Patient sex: F
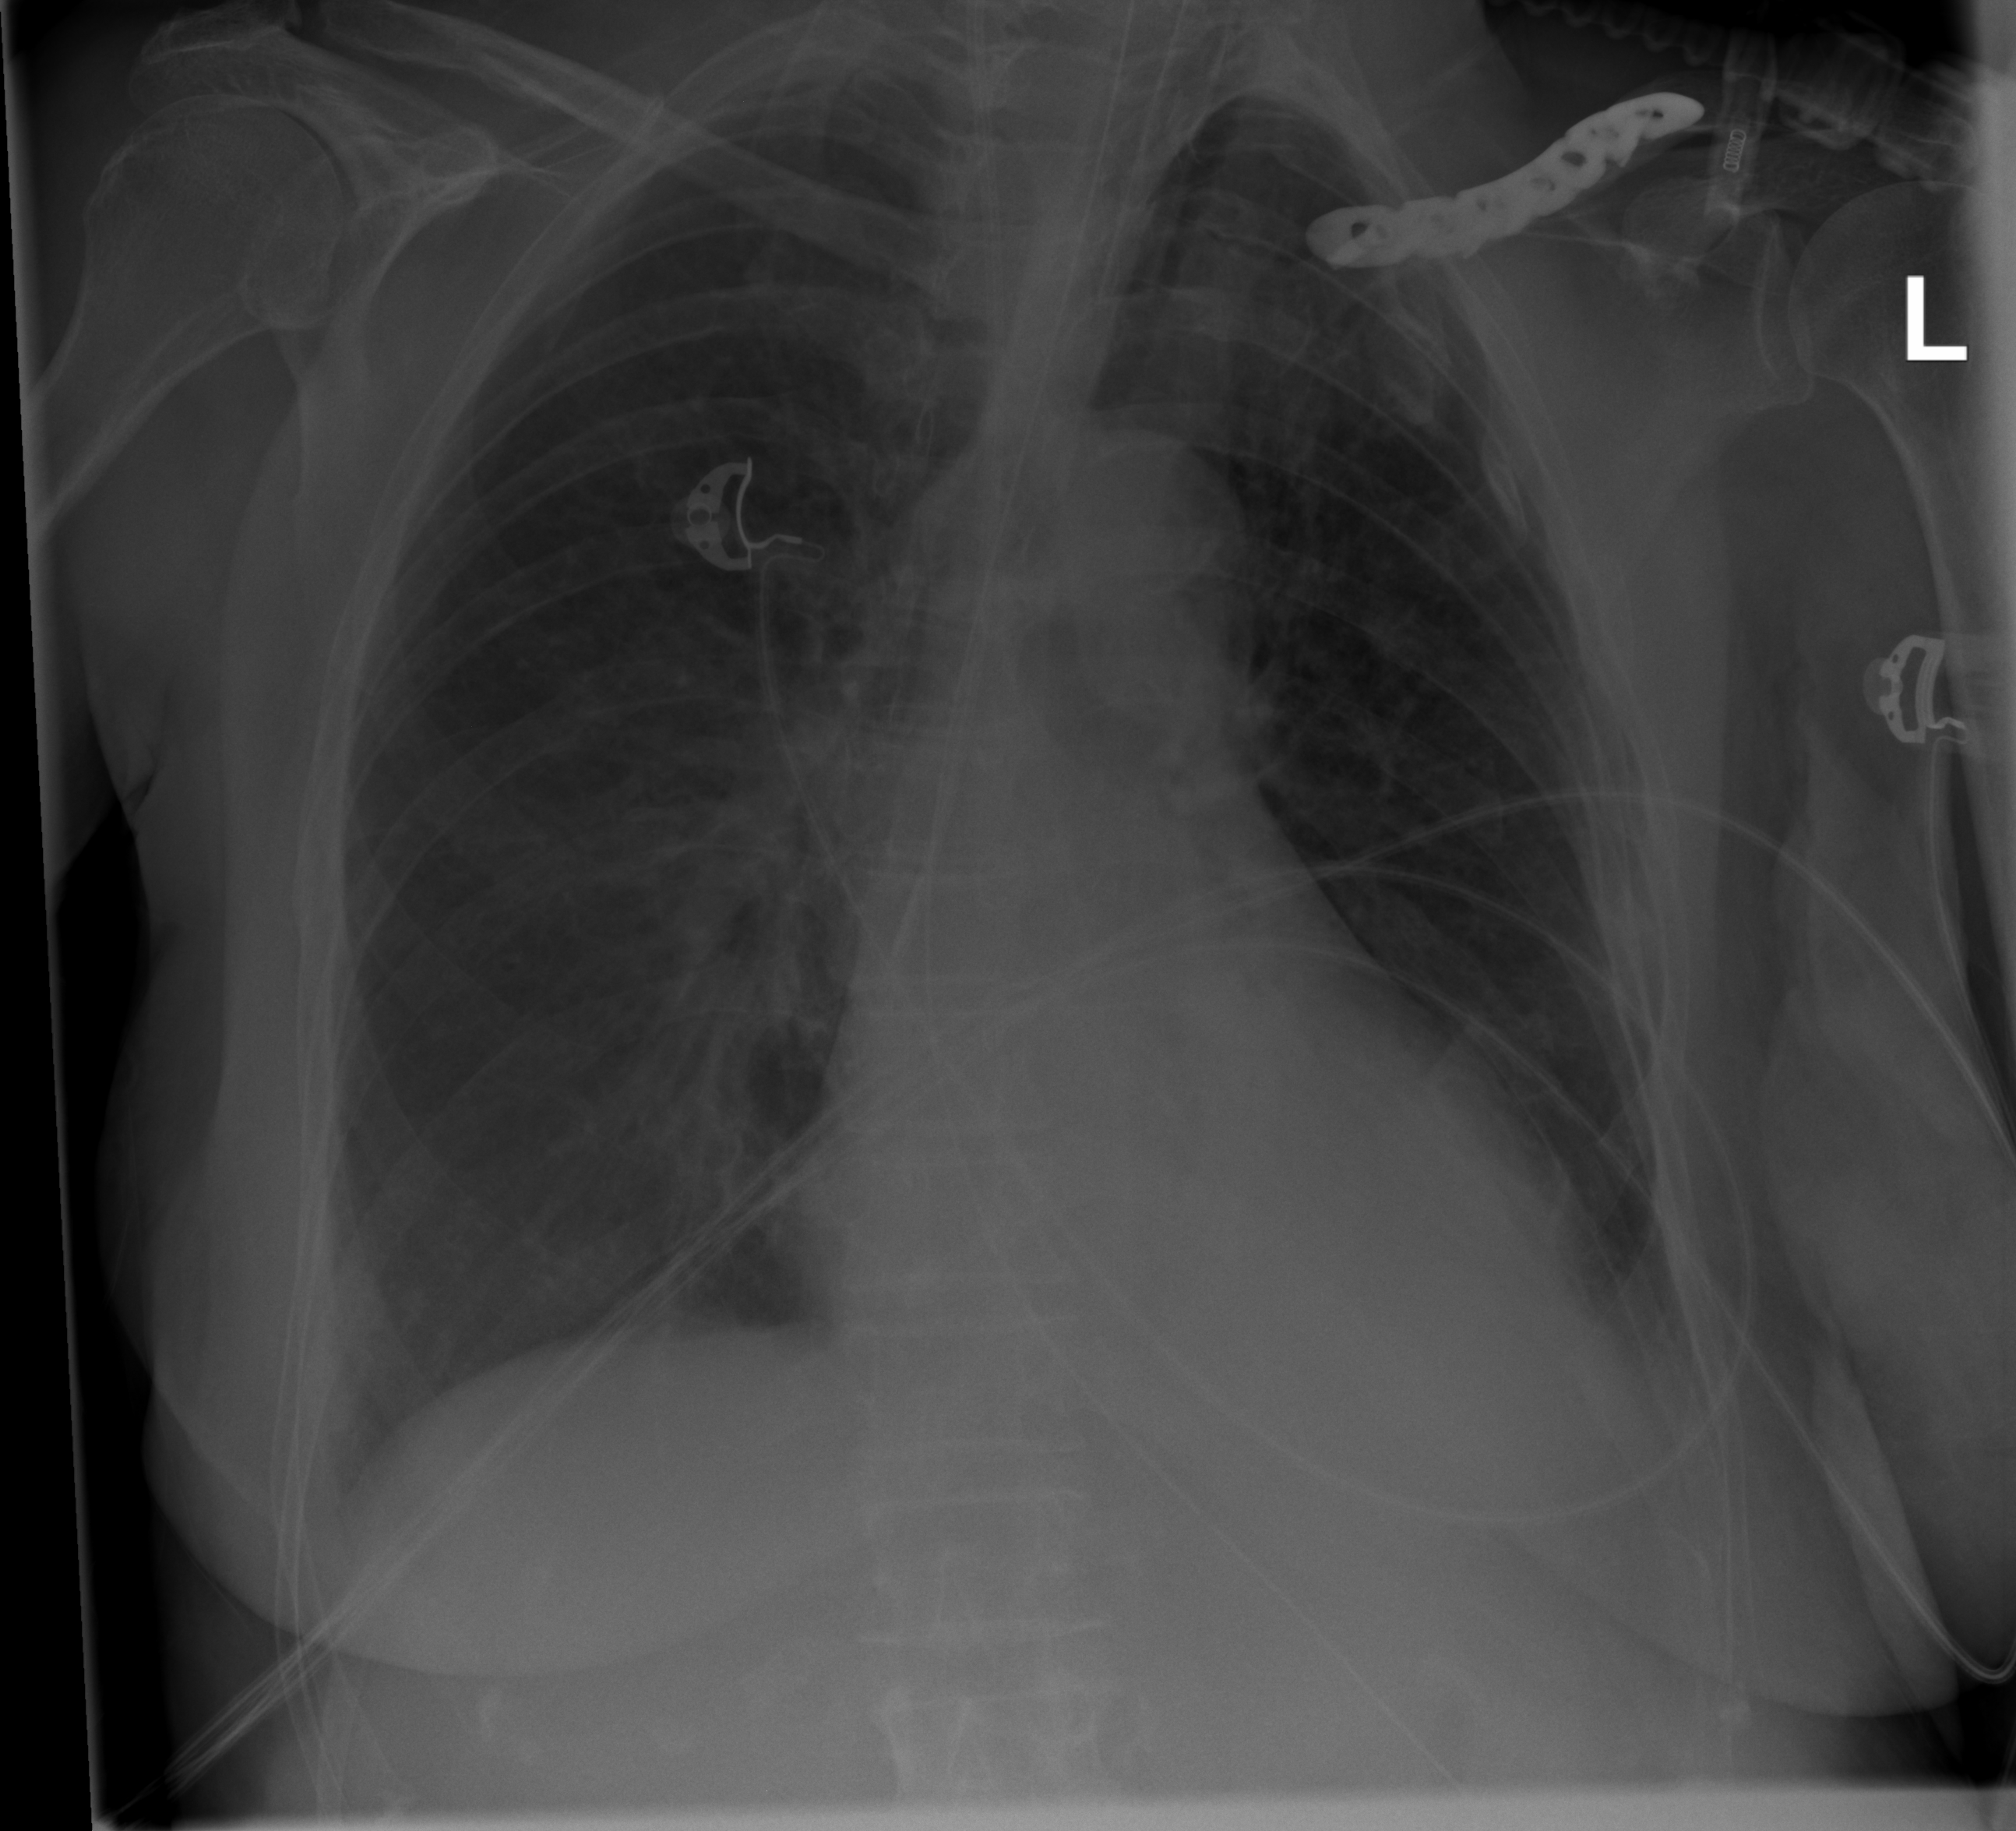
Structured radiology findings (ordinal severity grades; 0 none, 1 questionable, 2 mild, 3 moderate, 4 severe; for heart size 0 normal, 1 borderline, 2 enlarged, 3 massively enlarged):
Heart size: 1
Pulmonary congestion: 0
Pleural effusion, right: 1
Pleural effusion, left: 2
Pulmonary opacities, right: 2
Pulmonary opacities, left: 0
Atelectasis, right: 2
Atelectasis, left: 2